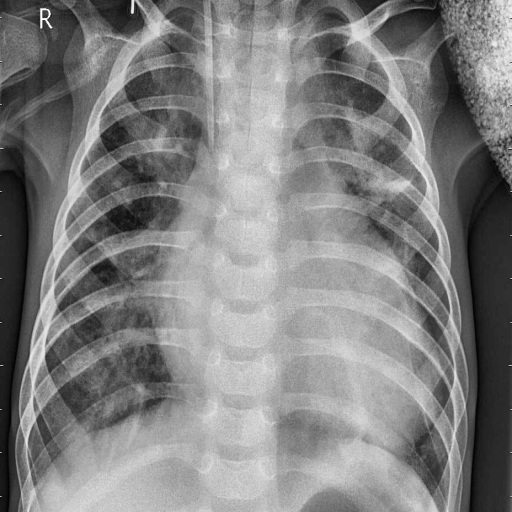
Finding: PNEUMONIA